Question: I found in xcode4.2, there is only ios5.0 & 4.3 simulator exist. My product should support ios4.0+. How can I install the ios4.0 simulator?
Thank you.

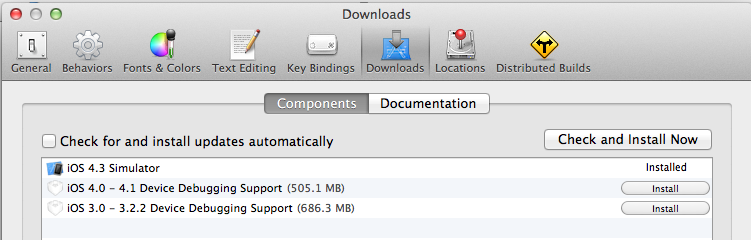
Answer: Download
<URL>
and install the packages you want on your Developer folder.
Here's step by step on how to do it on Xcode 3.5 but it shouldn't change much from Xcode 4
<URL>